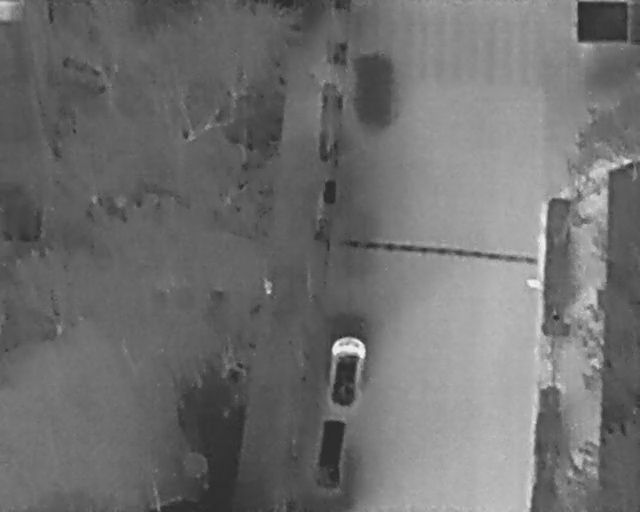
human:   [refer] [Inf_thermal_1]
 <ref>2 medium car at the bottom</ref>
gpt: <box>[[48, 69, 60, 75, 6], [45, 85, 57, 91, 6]]</box>